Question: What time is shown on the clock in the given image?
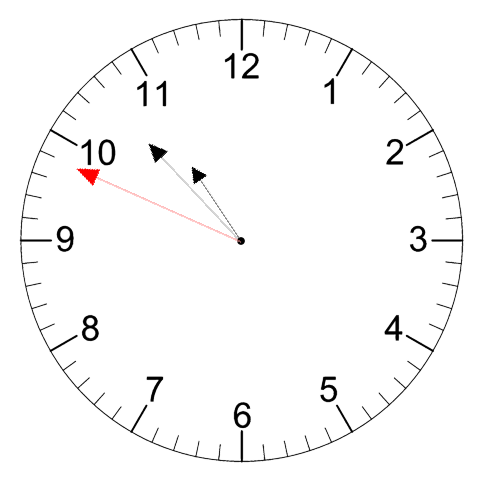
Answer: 10:52:49